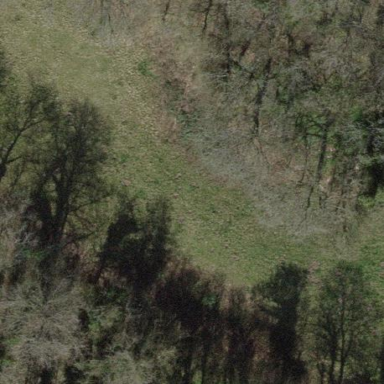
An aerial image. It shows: Beautiful meadow.